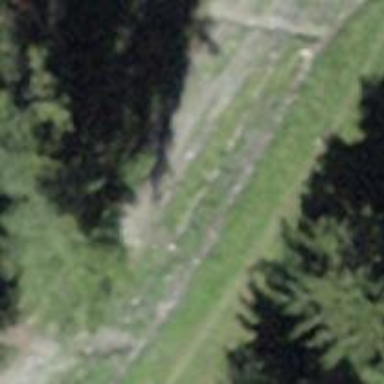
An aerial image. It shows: Intermediate downhill track.